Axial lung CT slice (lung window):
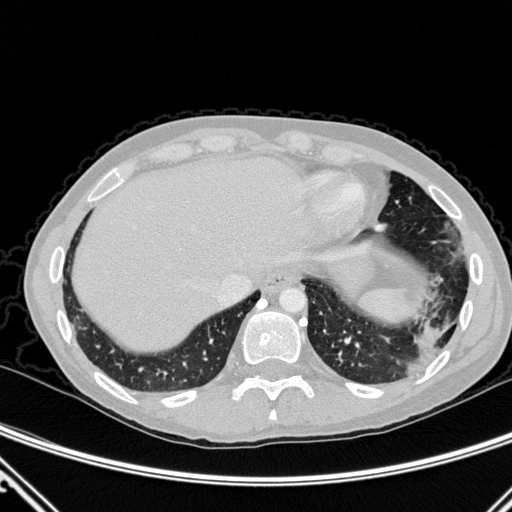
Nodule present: yes
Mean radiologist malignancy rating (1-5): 3.5